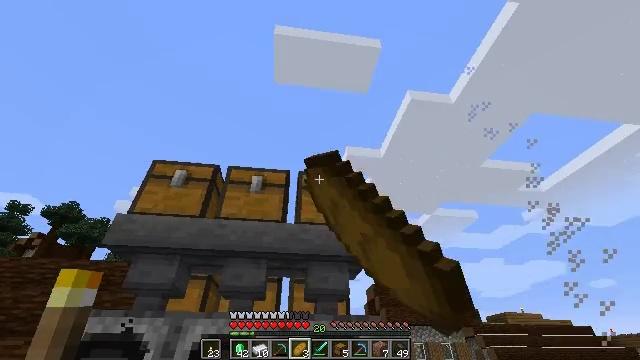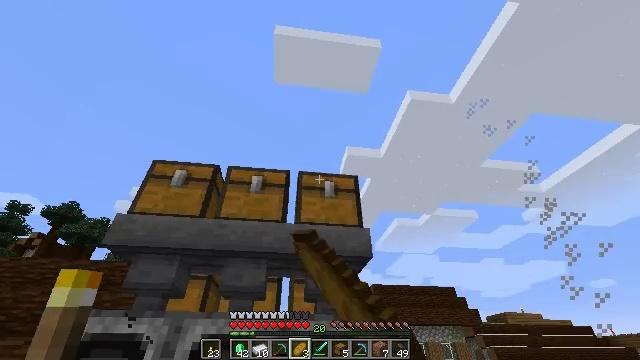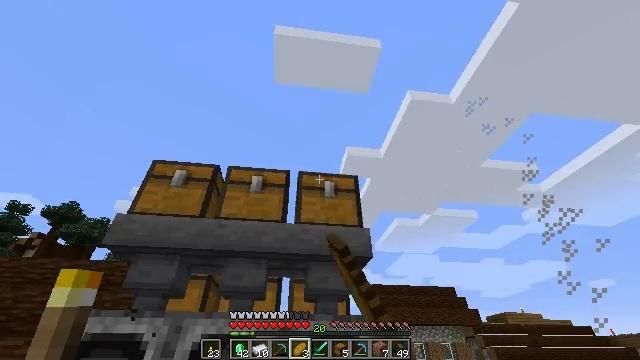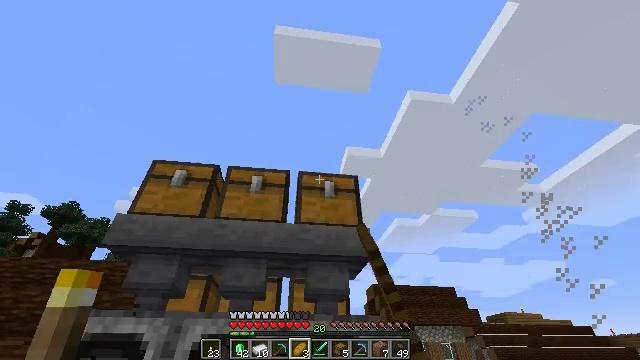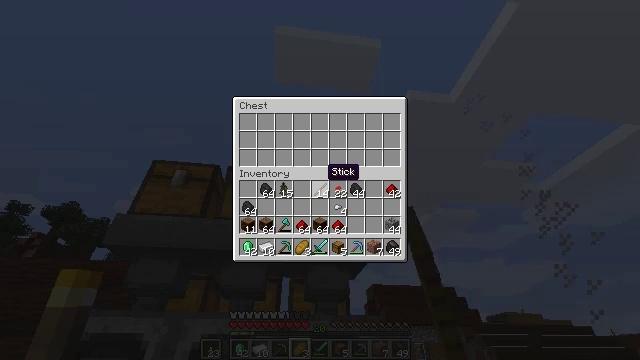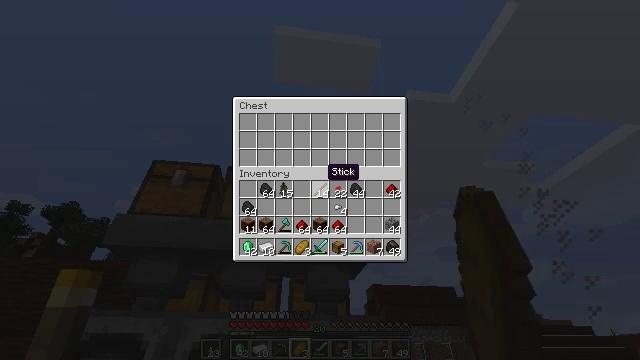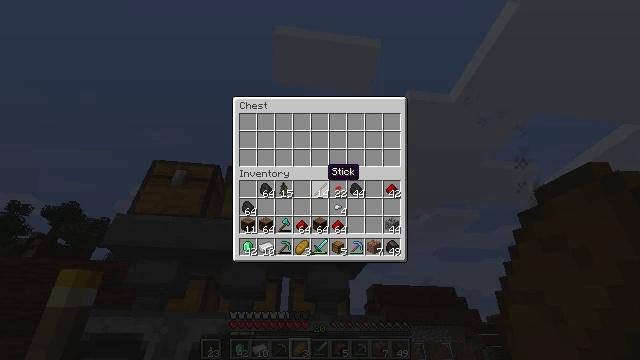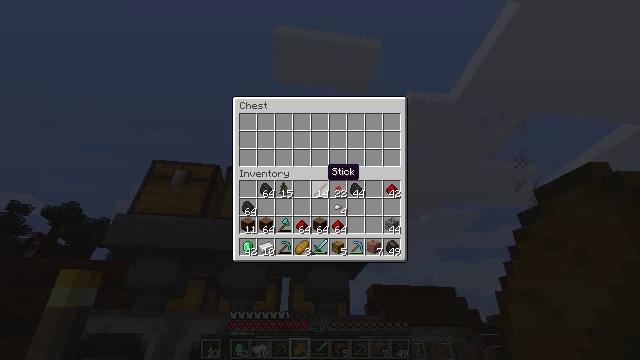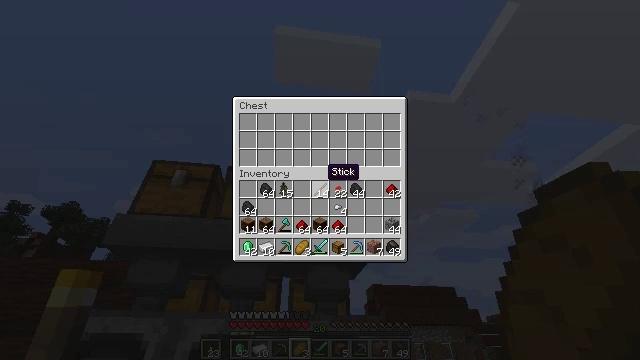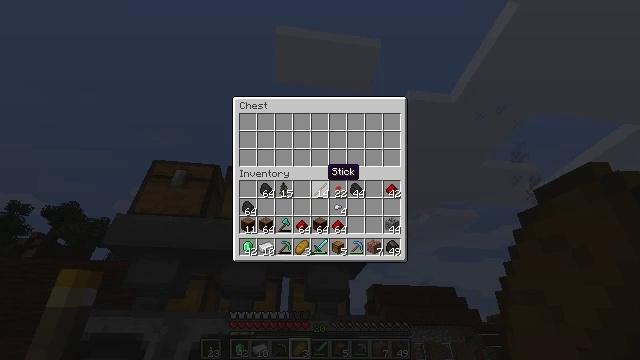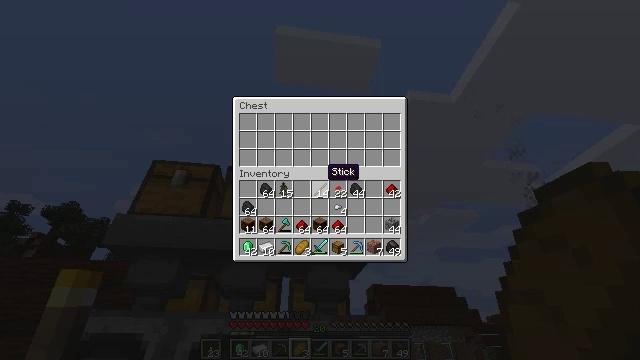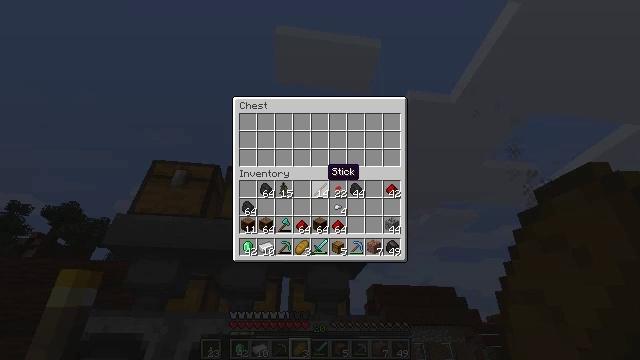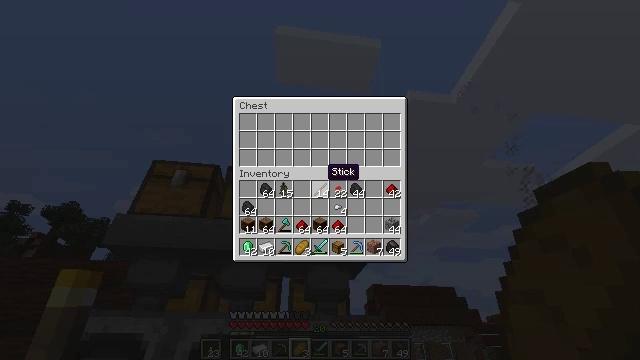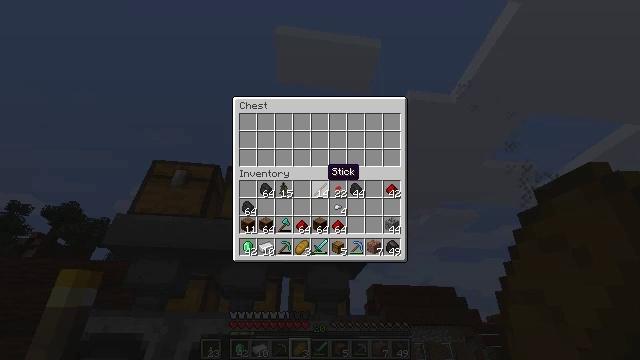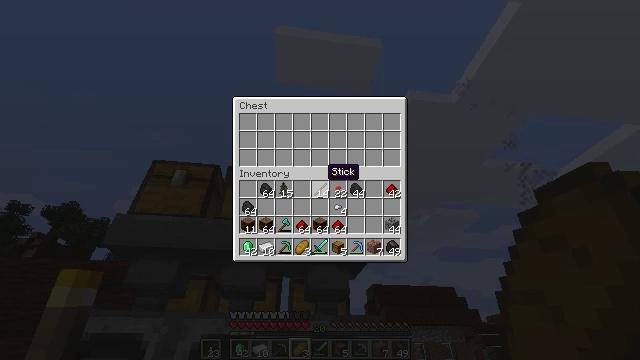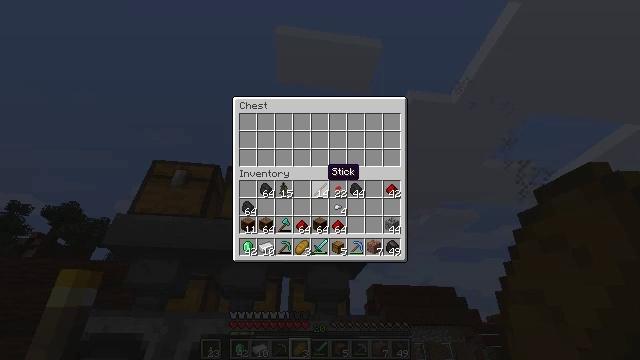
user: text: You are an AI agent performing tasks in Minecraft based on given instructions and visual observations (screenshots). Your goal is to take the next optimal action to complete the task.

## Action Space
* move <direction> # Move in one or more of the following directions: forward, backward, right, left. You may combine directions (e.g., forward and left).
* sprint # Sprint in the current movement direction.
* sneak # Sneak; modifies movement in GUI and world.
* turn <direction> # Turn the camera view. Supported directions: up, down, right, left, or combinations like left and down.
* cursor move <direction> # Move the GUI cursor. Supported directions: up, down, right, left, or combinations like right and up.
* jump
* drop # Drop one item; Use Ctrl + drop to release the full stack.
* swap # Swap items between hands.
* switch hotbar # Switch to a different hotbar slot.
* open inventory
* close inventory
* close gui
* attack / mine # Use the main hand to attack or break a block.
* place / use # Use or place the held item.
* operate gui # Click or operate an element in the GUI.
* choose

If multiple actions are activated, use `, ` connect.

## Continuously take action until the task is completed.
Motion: motion action
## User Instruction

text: Use a crafting table to create an emerald.
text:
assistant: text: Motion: use / place
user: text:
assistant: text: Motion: use / place
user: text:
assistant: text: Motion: no_op
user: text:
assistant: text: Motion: open gui
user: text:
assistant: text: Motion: no_op
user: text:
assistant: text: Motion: no_op
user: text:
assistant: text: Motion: no_op
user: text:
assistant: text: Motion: no_op
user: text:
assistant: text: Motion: no_op
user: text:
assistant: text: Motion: no_op
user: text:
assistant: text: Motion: no_op
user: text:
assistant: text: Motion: no_op
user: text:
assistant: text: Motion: no_op
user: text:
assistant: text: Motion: no_op
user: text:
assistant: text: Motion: no_op
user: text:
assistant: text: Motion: no_op
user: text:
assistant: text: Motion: no_op
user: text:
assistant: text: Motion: no_op
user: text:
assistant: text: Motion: no_op
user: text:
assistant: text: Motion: no_op
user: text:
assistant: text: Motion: no_op
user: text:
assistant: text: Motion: no_op
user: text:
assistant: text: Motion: no_op
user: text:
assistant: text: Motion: no_op
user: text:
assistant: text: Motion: no_op
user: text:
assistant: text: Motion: no_op
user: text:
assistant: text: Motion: no_op
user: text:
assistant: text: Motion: no_op
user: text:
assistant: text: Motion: no_op
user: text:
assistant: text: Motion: no_op